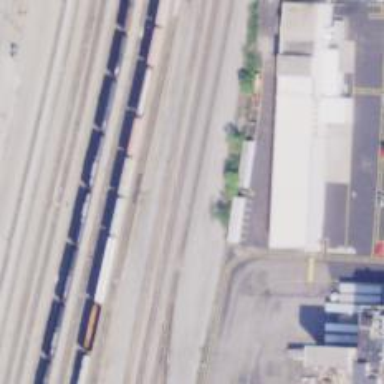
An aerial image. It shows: Railway siding with rails.